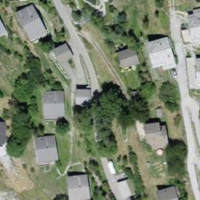
EUNIS habitat code: 54
Species observed at this site:
Linaria vulgaris